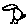
Label: bird